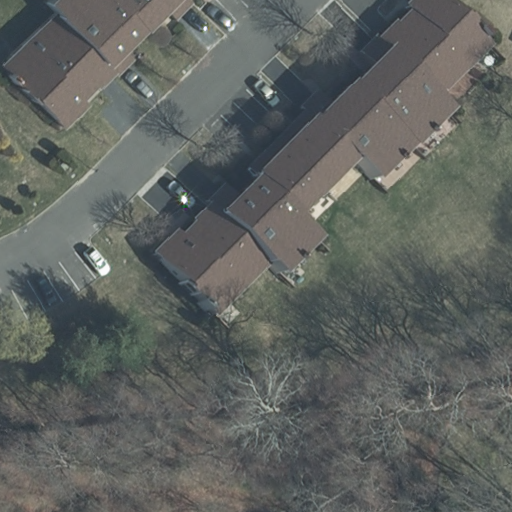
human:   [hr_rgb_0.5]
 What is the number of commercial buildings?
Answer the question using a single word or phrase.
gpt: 0

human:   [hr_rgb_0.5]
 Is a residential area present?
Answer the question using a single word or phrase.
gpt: yes

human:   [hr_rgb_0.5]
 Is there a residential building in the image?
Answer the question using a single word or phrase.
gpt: yes

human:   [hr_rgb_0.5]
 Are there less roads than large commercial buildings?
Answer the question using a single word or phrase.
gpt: no

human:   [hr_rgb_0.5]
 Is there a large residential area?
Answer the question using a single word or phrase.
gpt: yes

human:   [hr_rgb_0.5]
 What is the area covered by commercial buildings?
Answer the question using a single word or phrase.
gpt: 0m2

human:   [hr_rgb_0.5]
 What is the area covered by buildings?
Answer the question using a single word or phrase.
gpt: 1305m2

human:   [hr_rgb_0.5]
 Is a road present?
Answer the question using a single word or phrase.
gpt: yes

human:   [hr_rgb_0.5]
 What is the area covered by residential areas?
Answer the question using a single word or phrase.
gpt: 21264m2

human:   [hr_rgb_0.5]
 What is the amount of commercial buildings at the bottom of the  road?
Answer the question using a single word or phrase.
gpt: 0

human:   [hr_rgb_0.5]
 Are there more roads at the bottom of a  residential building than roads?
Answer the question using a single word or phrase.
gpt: no

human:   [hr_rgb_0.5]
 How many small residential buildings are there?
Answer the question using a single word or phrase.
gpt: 1

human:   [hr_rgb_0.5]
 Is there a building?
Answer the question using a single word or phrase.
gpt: yes

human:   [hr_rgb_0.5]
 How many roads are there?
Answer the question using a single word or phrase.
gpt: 1

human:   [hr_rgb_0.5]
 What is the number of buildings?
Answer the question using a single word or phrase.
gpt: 2

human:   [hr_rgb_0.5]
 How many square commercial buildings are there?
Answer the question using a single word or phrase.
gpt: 0

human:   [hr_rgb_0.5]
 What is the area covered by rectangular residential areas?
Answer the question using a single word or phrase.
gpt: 21264m2

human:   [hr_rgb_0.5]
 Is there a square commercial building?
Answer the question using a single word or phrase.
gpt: no

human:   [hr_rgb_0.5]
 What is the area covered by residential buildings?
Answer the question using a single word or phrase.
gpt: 1305m2

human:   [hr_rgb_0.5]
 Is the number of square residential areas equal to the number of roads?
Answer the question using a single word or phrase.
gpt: no

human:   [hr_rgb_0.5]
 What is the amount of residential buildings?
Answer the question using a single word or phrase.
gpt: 2

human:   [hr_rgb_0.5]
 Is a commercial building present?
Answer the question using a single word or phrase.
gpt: no

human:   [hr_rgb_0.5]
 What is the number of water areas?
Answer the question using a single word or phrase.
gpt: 0

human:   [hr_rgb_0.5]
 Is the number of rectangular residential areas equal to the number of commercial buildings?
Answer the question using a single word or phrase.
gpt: no

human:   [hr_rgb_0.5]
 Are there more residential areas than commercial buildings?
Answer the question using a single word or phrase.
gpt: yes

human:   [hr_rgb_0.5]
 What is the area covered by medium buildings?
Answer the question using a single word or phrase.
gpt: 0m2

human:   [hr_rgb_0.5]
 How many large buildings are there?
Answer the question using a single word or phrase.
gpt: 1

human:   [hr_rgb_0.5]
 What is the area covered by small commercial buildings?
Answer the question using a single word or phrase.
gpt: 0m2

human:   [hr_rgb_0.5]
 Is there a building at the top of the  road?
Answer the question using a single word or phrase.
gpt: yes

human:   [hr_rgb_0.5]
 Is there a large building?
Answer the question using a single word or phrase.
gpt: yes

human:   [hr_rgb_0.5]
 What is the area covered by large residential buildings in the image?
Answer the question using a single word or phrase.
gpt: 1302m2

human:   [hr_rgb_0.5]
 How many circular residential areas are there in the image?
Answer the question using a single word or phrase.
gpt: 0

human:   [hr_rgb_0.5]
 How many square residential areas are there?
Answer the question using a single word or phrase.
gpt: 0

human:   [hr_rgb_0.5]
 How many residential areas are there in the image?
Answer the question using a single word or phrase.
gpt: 2

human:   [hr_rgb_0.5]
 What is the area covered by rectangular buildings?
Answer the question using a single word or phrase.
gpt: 3m2

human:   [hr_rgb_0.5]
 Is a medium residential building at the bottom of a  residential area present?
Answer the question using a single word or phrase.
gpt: no

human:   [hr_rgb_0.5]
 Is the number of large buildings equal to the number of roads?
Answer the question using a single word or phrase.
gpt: yes

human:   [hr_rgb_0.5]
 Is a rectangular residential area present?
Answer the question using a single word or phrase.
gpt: yes

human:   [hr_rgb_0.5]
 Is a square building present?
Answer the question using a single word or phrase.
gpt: no

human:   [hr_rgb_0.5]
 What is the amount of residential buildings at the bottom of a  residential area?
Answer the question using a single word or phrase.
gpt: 2

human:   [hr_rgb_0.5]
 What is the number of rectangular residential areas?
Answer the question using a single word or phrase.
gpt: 2

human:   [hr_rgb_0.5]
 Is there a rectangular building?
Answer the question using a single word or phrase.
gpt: yes

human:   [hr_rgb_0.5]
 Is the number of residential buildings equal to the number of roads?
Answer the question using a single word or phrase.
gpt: no

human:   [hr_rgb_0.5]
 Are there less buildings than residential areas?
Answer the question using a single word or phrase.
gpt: no

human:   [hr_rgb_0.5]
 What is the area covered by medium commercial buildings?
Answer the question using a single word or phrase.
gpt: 0m2

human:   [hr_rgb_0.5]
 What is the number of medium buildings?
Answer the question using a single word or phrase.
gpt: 0

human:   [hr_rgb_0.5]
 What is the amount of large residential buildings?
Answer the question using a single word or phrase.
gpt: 1

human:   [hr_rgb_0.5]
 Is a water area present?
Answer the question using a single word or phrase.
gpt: no

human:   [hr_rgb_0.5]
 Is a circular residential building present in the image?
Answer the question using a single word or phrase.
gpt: no

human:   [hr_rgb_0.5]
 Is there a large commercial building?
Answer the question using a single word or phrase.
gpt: no

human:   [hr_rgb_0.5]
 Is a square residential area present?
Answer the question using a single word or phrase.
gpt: no

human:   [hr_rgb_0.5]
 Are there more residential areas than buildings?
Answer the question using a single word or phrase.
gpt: no

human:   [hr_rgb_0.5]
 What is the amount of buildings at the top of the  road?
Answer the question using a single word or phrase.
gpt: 1

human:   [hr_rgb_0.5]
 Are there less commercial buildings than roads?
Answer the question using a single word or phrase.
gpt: yes

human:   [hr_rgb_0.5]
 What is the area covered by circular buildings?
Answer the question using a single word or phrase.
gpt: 0m2

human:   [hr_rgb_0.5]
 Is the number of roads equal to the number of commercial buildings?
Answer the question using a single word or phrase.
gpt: no

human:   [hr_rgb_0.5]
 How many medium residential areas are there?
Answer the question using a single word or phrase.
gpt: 0

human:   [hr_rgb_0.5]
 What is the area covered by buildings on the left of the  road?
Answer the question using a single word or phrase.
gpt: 3m2

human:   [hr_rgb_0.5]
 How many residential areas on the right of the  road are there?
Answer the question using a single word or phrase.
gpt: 2

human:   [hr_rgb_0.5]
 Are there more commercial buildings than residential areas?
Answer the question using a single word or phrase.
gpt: no

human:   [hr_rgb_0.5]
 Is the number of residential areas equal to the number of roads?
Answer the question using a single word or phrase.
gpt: no

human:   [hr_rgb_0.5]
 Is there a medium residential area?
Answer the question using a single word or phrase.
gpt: no

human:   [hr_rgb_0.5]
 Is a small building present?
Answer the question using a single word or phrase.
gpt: yes

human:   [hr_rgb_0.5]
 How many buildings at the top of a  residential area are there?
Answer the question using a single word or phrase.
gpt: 2